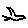
Label: bird